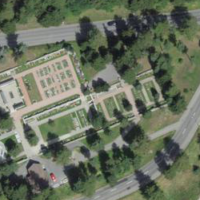
EUNIS habitat code: 53
Species observed at this site:
Phoenicurus ochruros